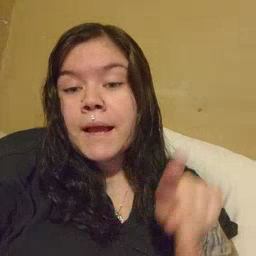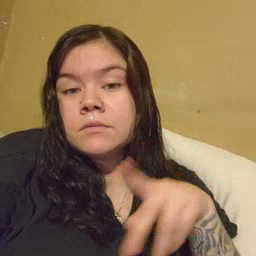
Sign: pen